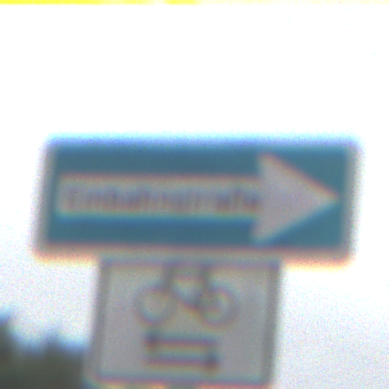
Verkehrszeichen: EinbahnstrasseRechtsweisend
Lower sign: RichtungsangabeDurchPfeile9
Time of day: Midday
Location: Outdoor (Nature)
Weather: Overcast
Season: NotSpecified
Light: Natural